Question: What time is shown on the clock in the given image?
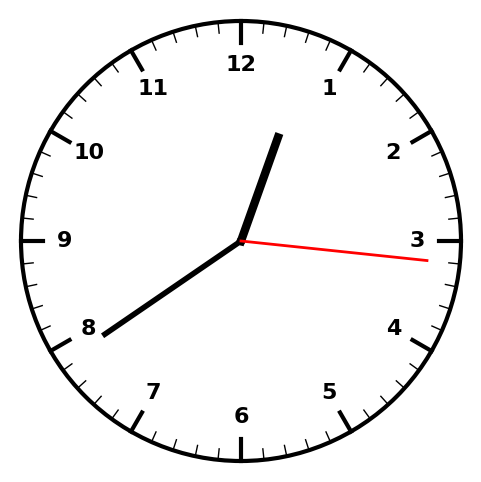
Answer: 12:39:16